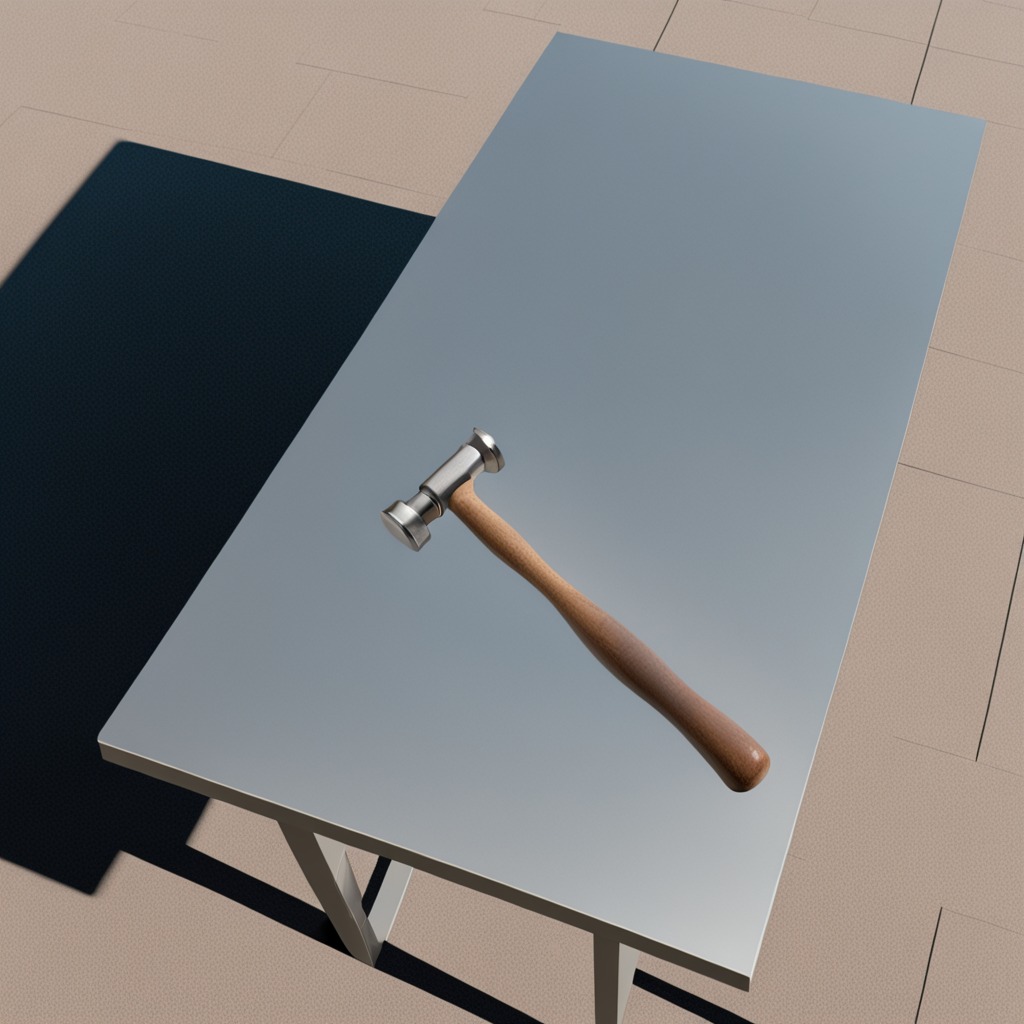
A hammer is lying on a utility table.